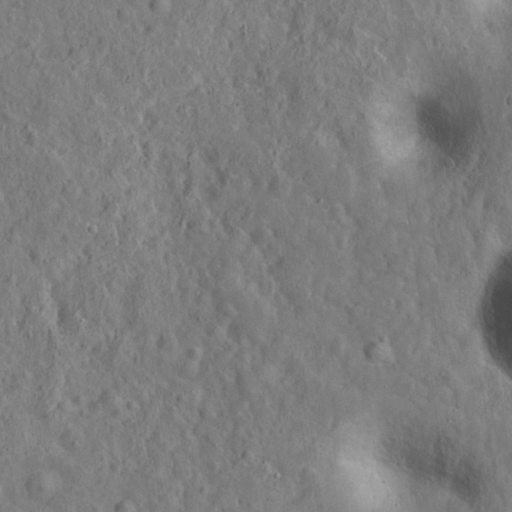
Objects detected: cone, cone, cone